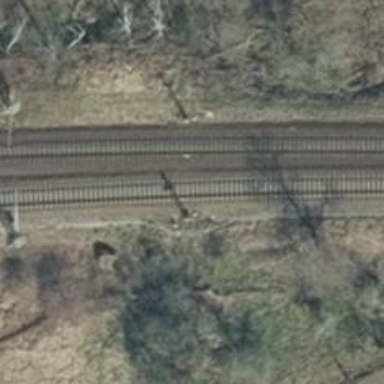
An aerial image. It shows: Railway signal.